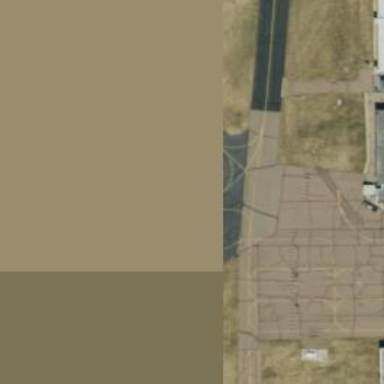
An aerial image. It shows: View of taxiway at the airport.